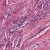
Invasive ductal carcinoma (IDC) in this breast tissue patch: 1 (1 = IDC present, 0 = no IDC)